Interaction volume radius: 5 \u00c5
Interaction volume height: 20 \u00c5
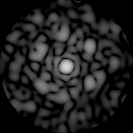
Disorder parameter: 0.6551